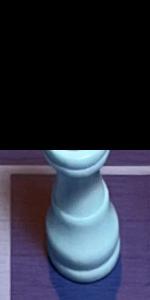
Label: King_White